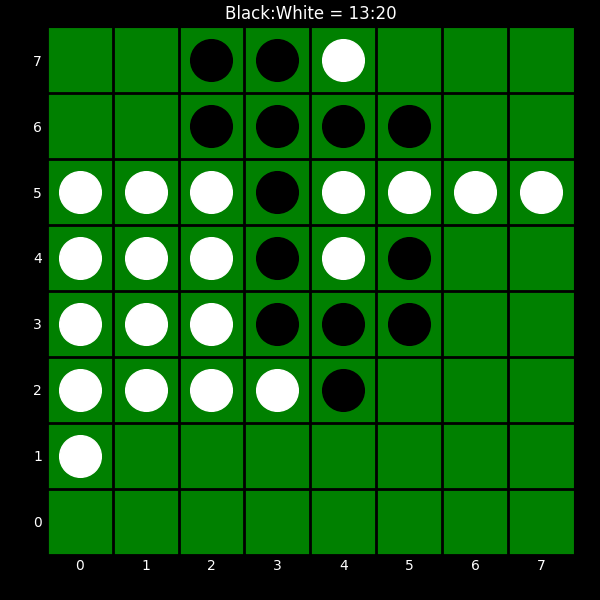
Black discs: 13
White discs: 20